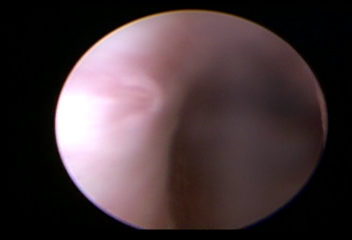
Modality: WLC
Class: Normal mucosa
Bladder cancer association: No